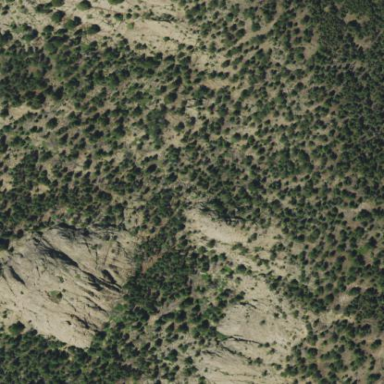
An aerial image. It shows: Landscape of bare rock.